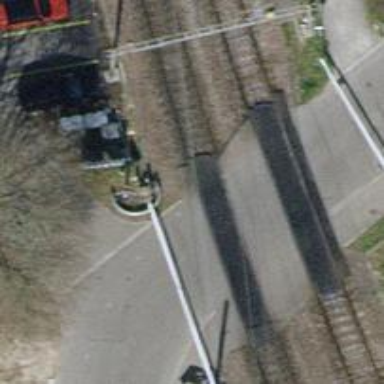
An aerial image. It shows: Level crossing with double half barrier.